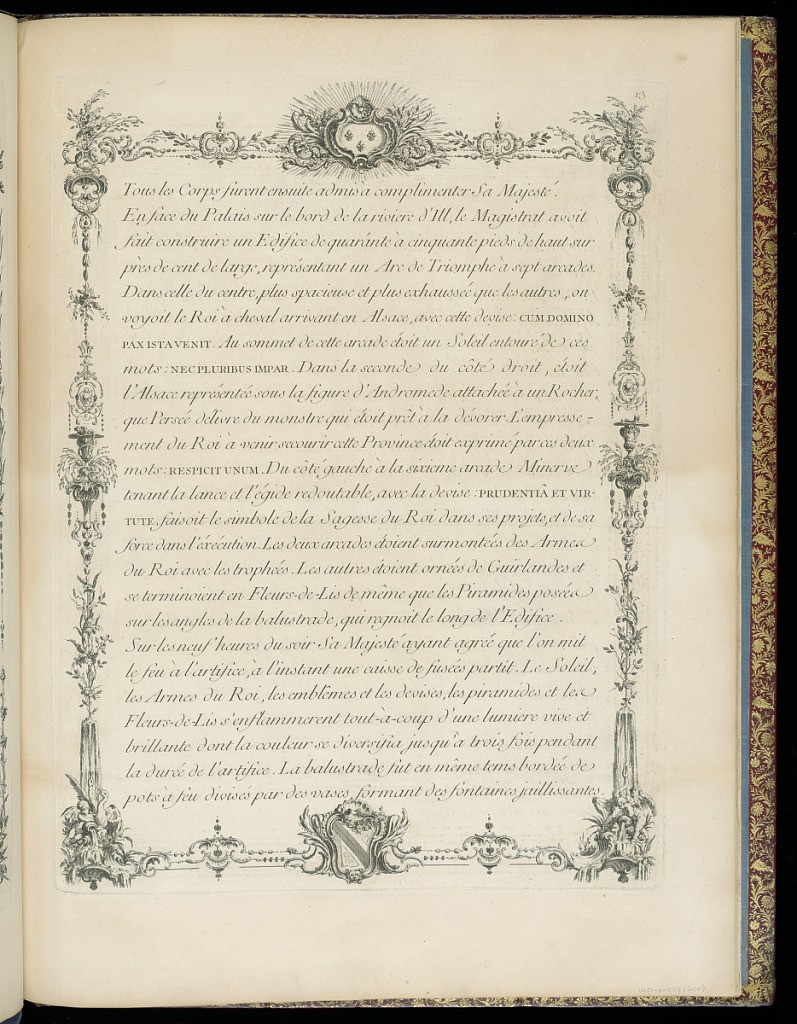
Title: DESCRIPTION DES FÊTES DONNÉES PAR LA VILLE DE STRASBOURG Pour la Convalescence du Roi : à l’arrivée et pendant le séjour de Sa Majesté en cette Ville.
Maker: Johann Martin Weis, French, 1711 - 1751
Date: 1745
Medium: Etching and engraving on paper
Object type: Print
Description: Thirteenth page (recto) of the engraved text describing the festivities, within a rocaille border, with the French royal coat of arms within a cartouche on the top, fountains in both bottom corners and the coat of arms of the city of Strasbourg on the bottom center. Fourteenth page (verso) of the engraved text within a rocaille border with the royal cipher (interlaced L's) within a cartouche on the top and the city of Strasbourg's coat of arms on the bottom.